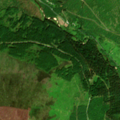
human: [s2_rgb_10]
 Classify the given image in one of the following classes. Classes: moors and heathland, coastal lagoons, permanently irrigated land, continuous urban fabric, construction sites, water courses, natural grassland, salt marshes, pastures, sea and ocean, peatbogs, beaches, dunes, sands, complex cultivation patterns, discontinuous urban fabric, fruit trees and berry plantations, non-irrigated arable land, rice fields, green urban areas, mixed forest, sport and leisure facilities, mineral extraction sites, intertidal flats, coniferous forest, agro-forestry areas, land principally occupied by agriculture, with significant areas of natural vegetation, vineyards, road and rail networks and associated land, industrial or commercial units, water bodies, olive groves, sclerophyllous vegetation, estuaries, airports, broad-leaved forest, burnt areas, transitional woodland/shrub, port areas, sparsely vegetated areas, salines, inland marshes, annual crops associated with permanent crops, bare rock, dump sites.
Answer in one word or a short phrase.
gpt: pastures, coniferous forest, moors and heathland, transitional woodland/shrub, burnt areas